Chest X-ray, AP view. Patient: 30 years old, sex F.
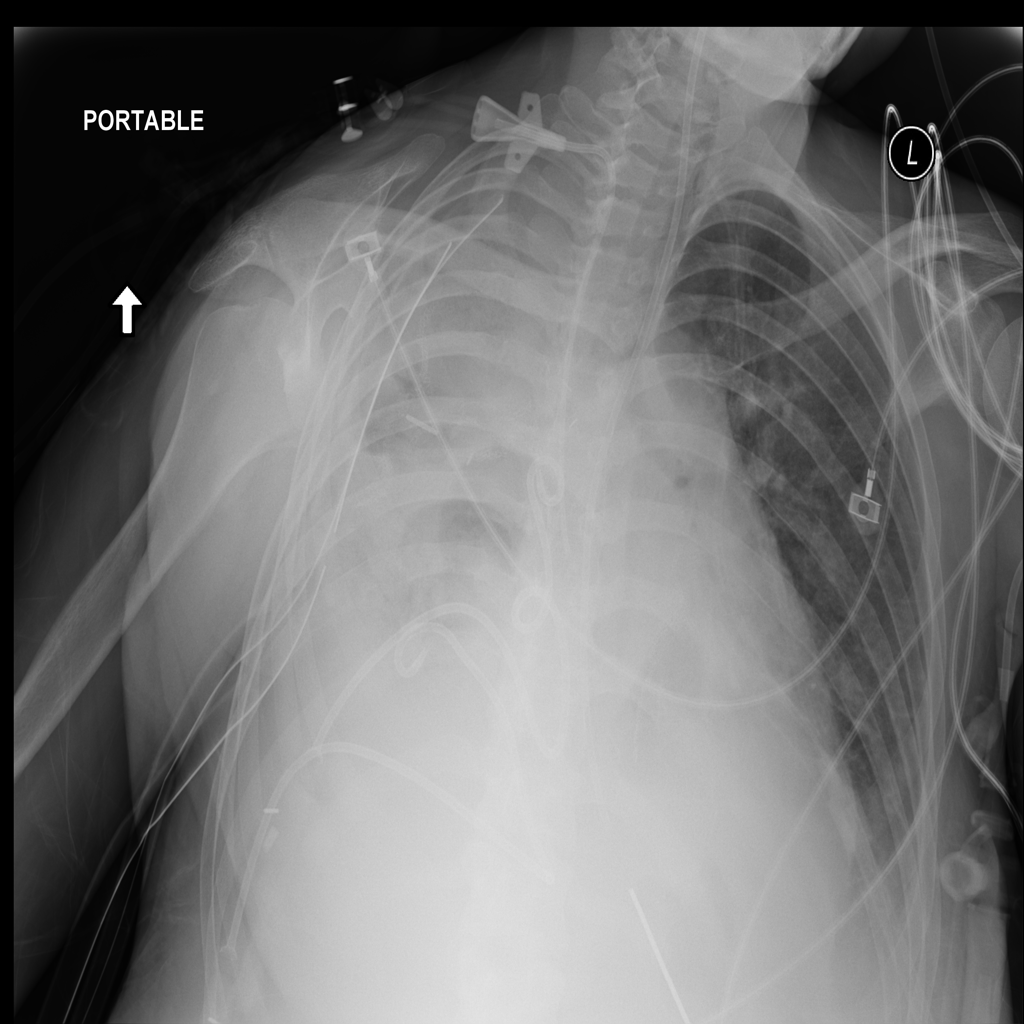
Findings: No Finding